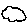
Label: cloud